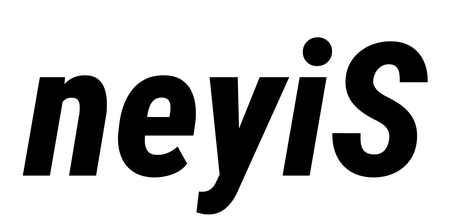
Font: Roboto-Italic_Condensed_ExtraBold_Italic